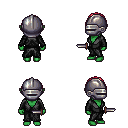
a pixel art fantasy rpg character, female body template, orc, green skin, gray robe, red pants, ruby red parted hairstyle, metal helm, dagger, four views (front, back, left, right), 2x2 character sprite sheet, small pixel art, hard edges, no anti-aliasing